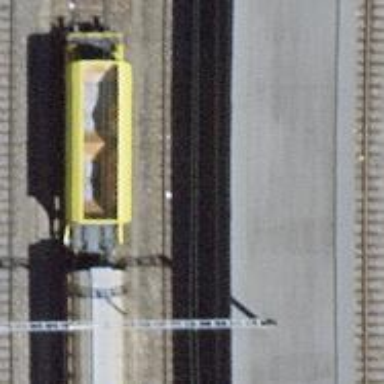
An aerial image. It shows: Railway stop with public transport stop position.